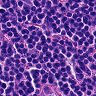
Metastatic tissue present: no